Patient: sex F, age 70
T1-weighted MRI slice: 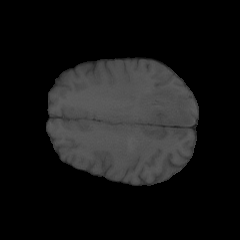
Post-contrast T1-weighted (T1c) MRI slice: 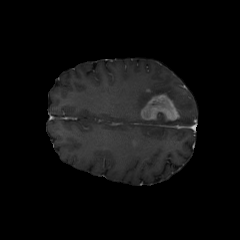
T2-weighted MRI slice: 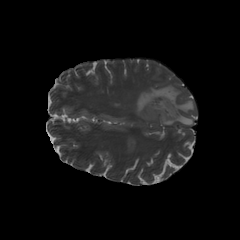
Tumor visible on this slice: yes
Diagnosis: Glioblastoma, IDH-wildtype
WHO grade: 4